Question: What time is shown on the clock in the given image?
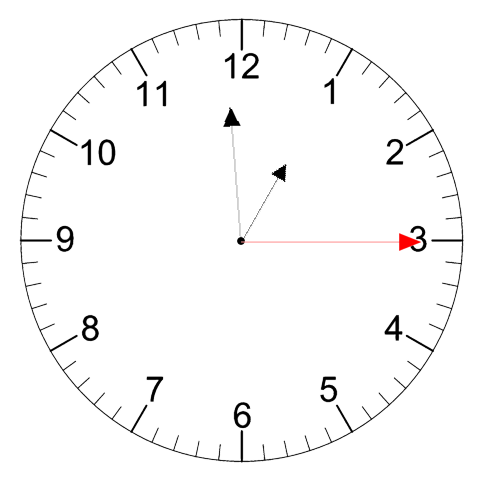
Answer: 12:59:15